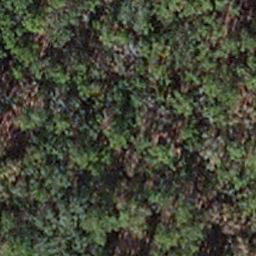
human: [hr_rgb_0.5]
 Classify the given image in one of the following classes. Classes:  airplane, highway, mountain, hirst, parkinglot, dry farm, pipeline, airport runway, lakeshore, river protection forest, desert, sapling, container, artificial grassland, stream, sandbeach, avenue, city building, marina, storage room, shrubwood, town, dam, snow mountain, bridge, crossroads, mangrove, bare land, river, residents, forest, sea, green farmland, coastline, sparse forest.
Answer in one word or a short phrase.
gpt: sapling